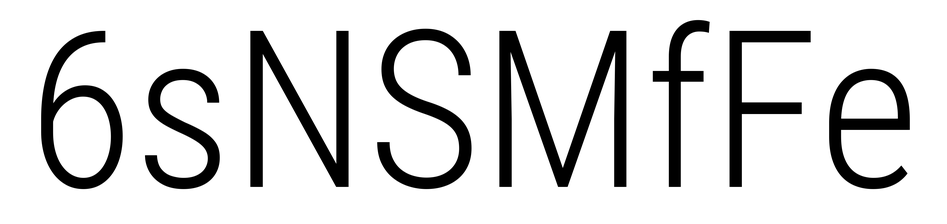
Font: Roboto_Condensed_Light